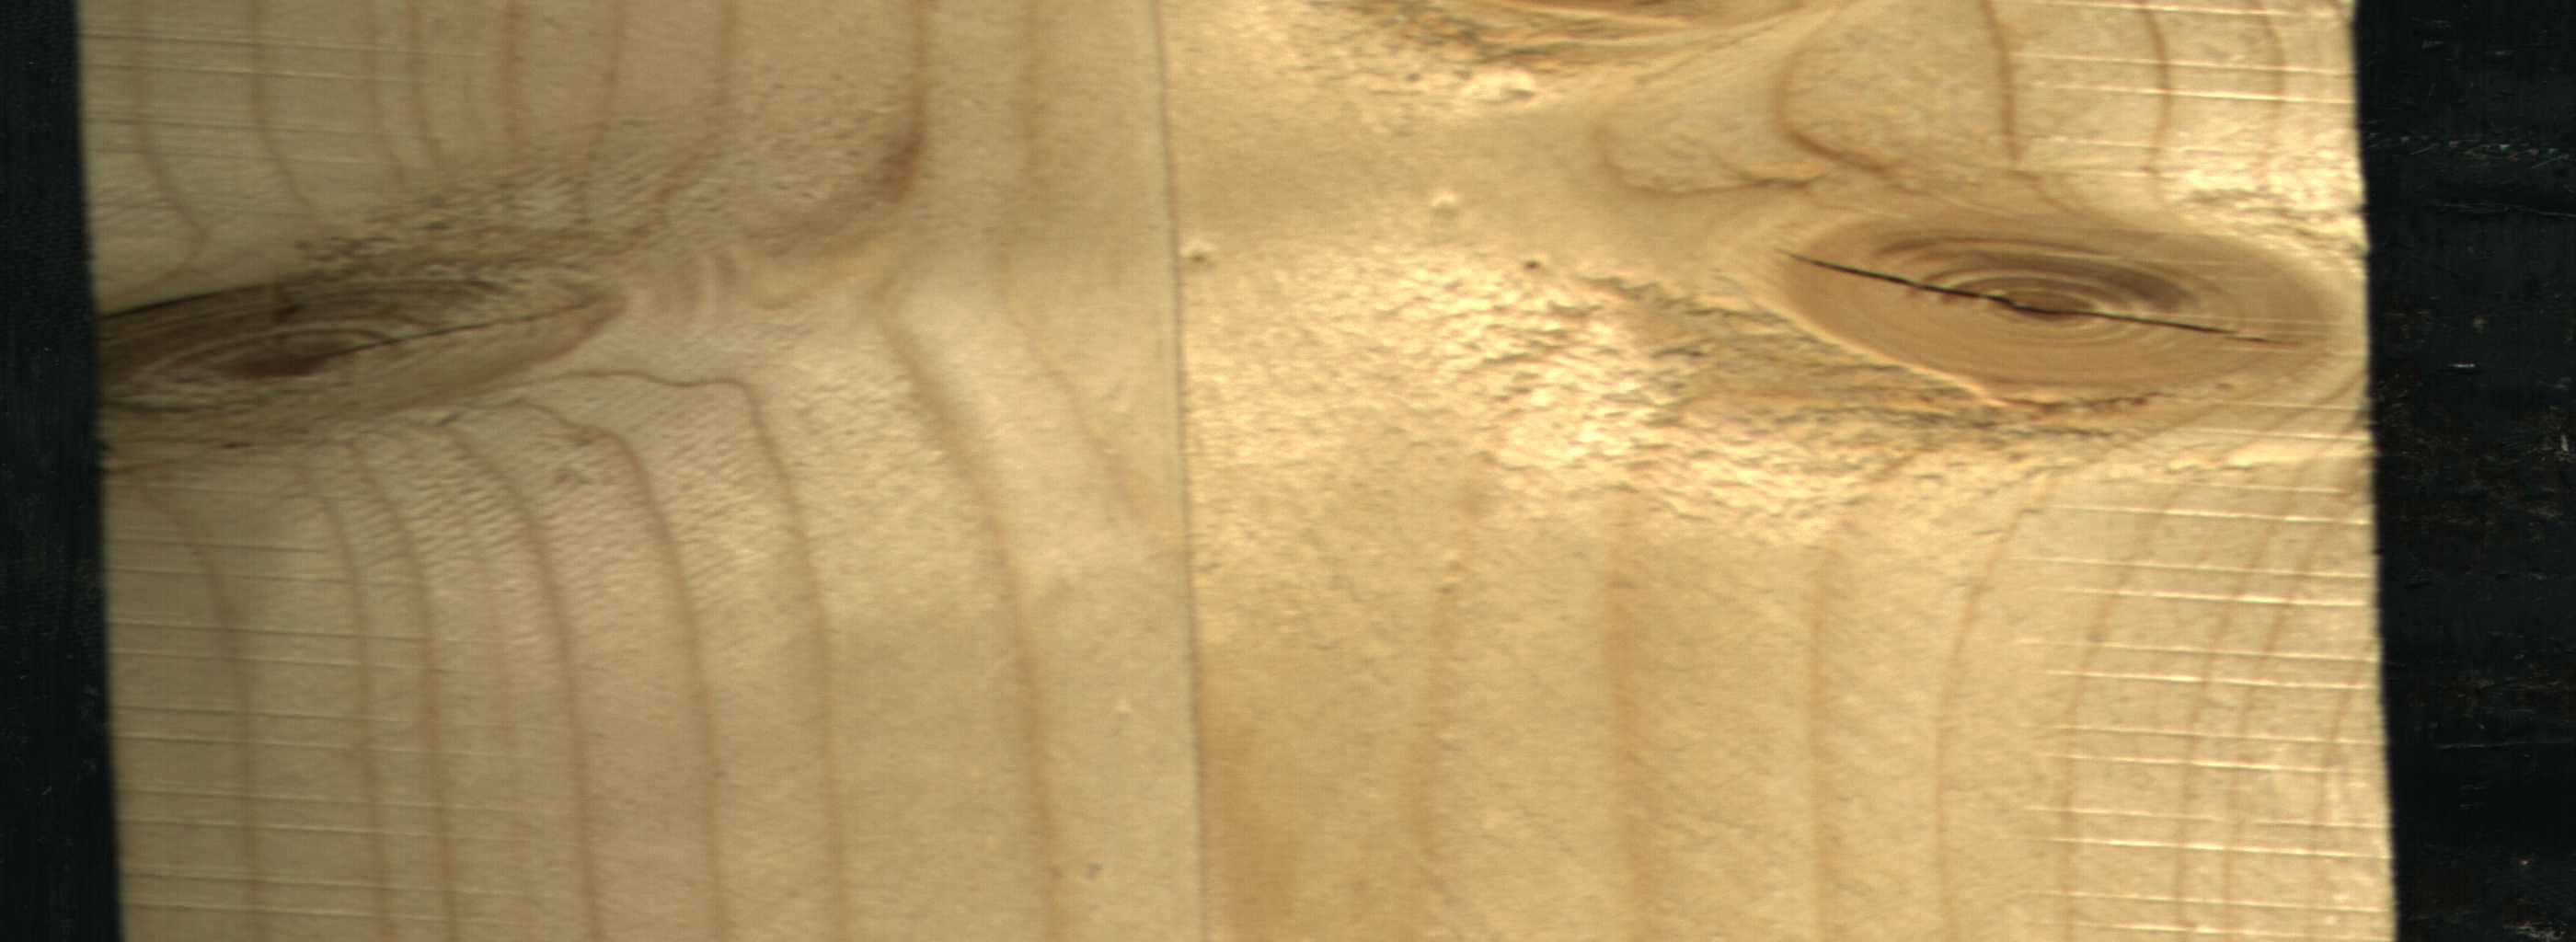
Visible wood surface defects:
knot_with_crack
knot_with_crack